Field crop: maize
Growth stage: 2
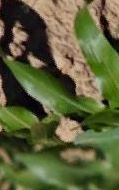
Species: maize